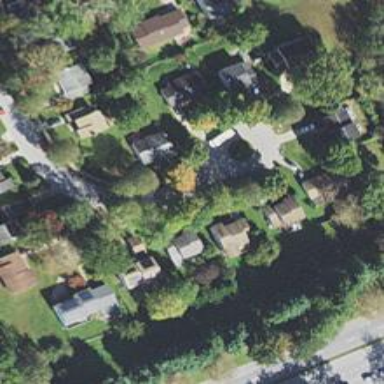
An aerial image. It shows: Residential road with sidewalk on the left side.